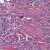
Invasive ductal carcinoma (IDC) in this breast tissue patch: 1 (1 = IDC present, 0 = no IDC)